Question: I have the following code.
'''
Financial_Wealth.lq,Financial_Wealth.uq,Total_Wealth.lq,Total_Wealth.uq,time=seq(0,(sPar.dNN),1))
ggplot(data, aes(x=time)) +
geom_line(aes(y = Human_Capital.mean), color="red", size=1) +
geom_line(aes(y = Financial_Wealth.mean), color="goldenrod3", size=1) +
geom_ribbon(aes(ymin=Financial_Wealth.lq, ymax = Financial_Wealth.uq), alpha=0.4, fill="goldenrod3") +
geom_line(aes(y = Total_Wealth.mean), color="dodgerblue", size=1)+
geom_ribbon(aes(ymin=Total_Wealth.lq, ymax=Total_Wealth.uq), alpha=0.4, fill = "dodgerblue") +
scale_x_continuous(name = 'Age',
breaks=(c(seq(0,(sPar.dNN),4))))+
scale_y_continuous(name = 'Wealth Level',
breaks = seq(0,100,10))+
theme(panel.grid.major = element_blank(), panel.grid.minor = element_blank(),
legend.title = element_text(size=12, face="bold"),
legend.text = element_text(size=12),
axis.title = element_text(size=12),
axis.text = element_text(size=10)) +
coord_cartesian(xlim = c(0,45), ylim = c(0,100), expand = TRUE)+
scale_fill_manual(name="Median",values=c("goldenrod3", "red","dodgerblue"),
labels = c("Financial Wealth", "Human Capital", "Total Wealth"))+
ggtitle('Optimal Wealth Development')
'''
You can interpret each data input as a vector of numbers of equal length. Can someone please tell me why the legend is not appearing? What do I need to do differently! Thanks in advance :) I have attached the <URL> that it is producing so you get an idea of what I am trying to achieve.

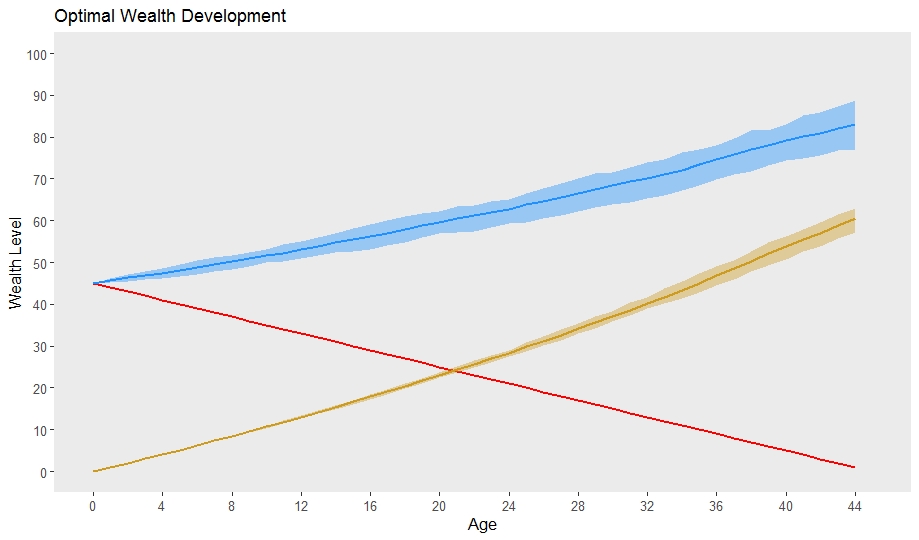
Answer: In order to add a legend, you need to specify one of the aesthetics within 'aes()'. In this case, take all of your 'geom_line()' calls and place for each one the 'color=' inside of 'aes()'. The value assigned to 'color=' within 'aes()' will be the text of the label in the legend: not the color. To assign color, you need to add 'scale_color_manual()' and set 'values=' a named vector.
See below for the following changes that should solve your problem, although in the absence of your dataset or a reprex, I'm unable to test the function of the new code.
'''
# original code
... +
geom_line(aes(y = Human_Capital.mean), color="red", size=1) +
geom_line(aes(y = Financial_Wealth.mean), color="goldenrod3", size=1) +
geom_line(aes(y = Total_Wealth.mean), color="dodgerblue", size=1)+
# new plot code
... +
geom_line(aes(y = Human_Capital.mean, color="Human Capital Mean"), size=1) +
geom_line(aes(y = Financial_Wealth.mean, color="Financial Wealth Mean"), size=1) +
geom_line(aes(y = Total_Wealth.mean, color="Total Wealth Mean"), size=1) +
scale_color_manual(values=c(
"Human Capital Mean"="red",
"Financial Wealth Mean"="goldenrod3",
"Total Wealth Mean"="dodgerblue"))
'''